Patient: sex M, age 37
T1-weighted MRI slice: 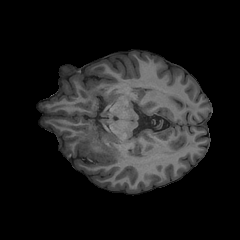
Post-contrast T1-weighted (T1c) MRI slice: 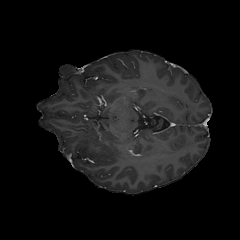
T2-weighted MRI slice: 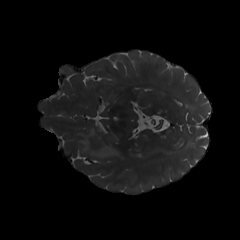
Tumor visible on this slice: yes
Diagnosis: Astrocytoma, IDH-mutant
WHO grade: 4